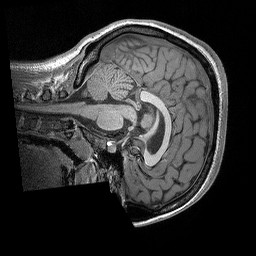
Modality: T1w
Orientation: sagittal
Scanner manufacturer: siemens
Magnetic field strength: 3 T
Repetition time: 2.3 s
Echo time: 0.00298 s